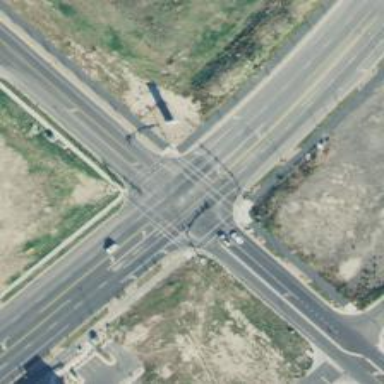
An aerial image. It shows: Marked road crossing.